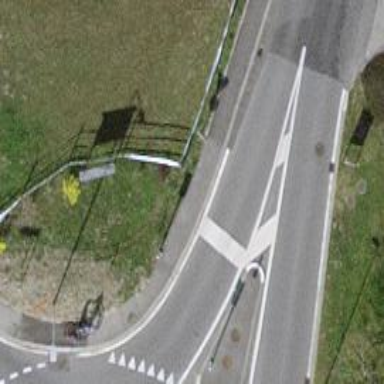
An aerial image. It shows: Road with traffic signals.